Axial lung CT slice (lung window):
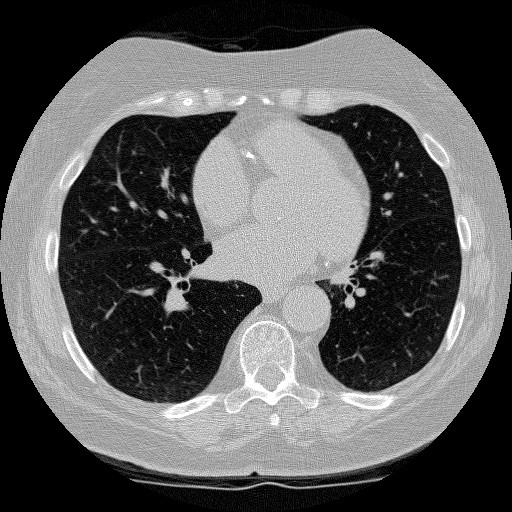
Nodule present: no